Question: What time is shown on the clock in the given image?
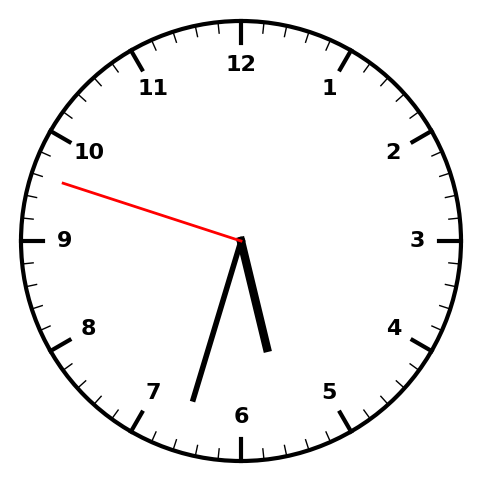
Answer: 05:32:48